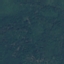
Label: Forest